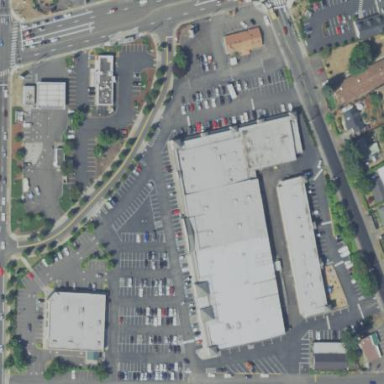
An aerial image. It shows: Retail area.